Известны опыты, в которых диски, сделанные из немагнитных материалов, падают в неоднородном магнитном поле между полюсами электромагнита (см. рис) практически без ускорения. В одном из опытов были исследованы четыре диска одинаковых размеров - из серебра, платины, цинка и неизвестного металла. Диск из серебра падал в зазоре электромагнита с некоторой постоянной скоростью $v$ при токе в обмотке $I_1 =0.41 ~А$. Диск из платины падал с той же скоростью при токе в обмотке $I_2=1.39~ А$.
При каком токе диск из цинка будет падать с той же скоростью?
Из какого материала сделан четвертый диск, если он падал с той же скоростью при токе $I_3 =0.29 ~А$? Считайте, что в данном диапазоне токов поле в зазоре электромагнита пропорционально величине тока. Необходимые данные о материалах возьмите из таблиц.
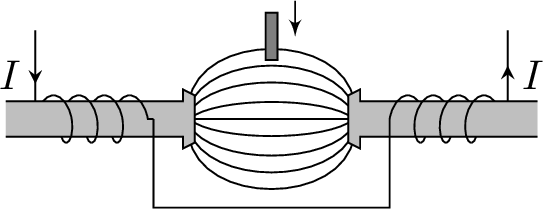
Темы:
T, Электричество, Всероссийские, Движение в магнитном поле, Электромагнитная индукция